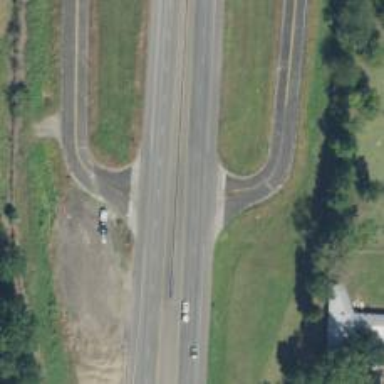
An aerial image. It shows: Trunk highway.